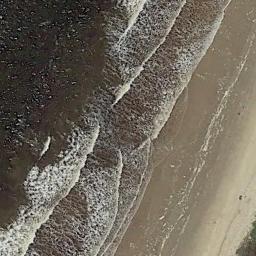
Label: beach